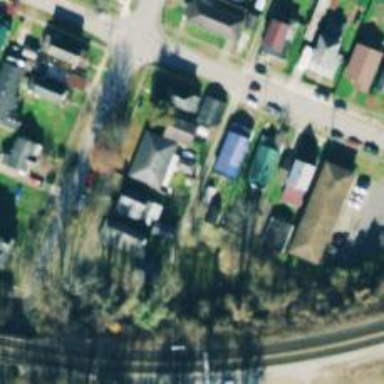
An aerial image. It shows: Alley classified as service road.